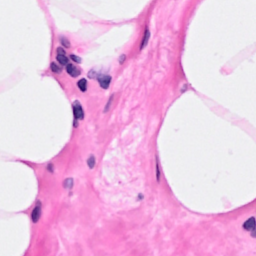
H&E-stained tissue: Breast